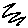
Label: zigzag